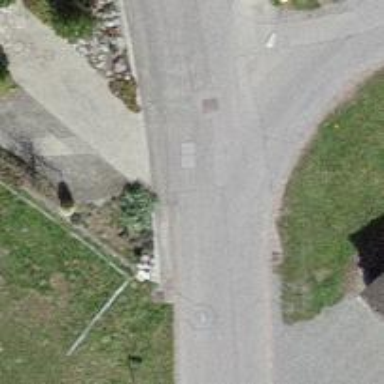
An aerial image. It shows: Post box.